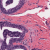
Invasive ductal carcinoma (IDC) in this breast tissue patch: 0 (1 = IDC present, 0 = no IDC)